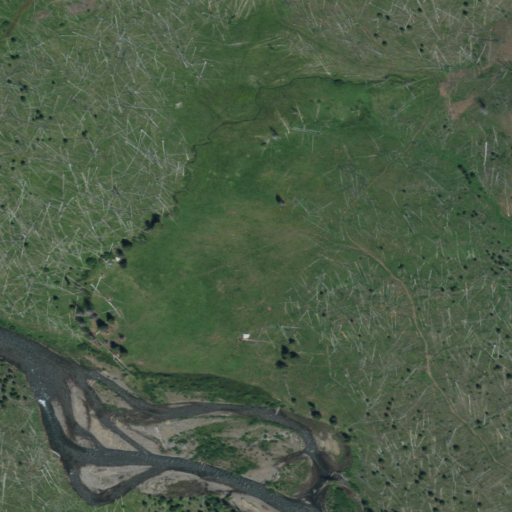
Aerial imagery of plain(s) in Wyoming named Sam Berry Meadow containing shrub, herbaceous wetlands, woody wetlands, open water, and evergreen forest